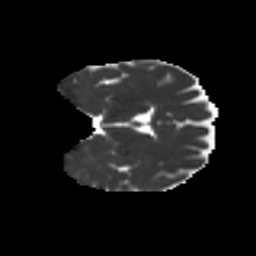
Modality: MD
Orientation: coronal
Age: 49
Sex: female
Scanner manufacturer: ge
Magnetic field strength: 3 T
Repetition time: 7.8 s
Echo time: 0.0606 s